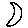
Label: moon